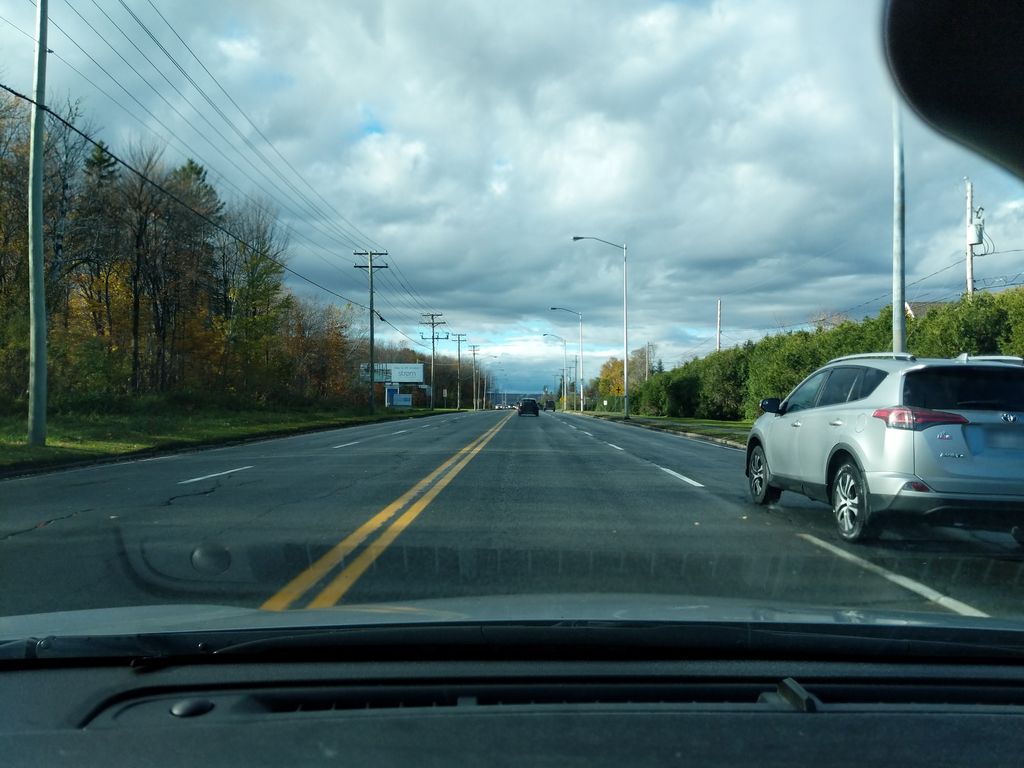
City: quebec_city